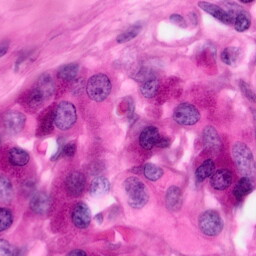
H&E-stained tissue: Pancreatic